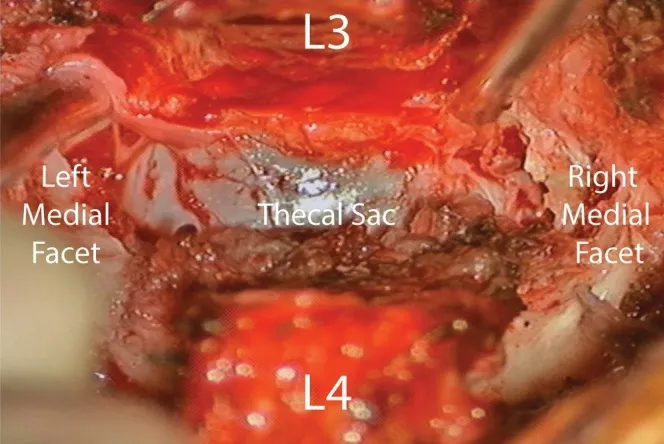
Intraoperative view prior to ILD placement at the completion of partial L3 and L4 laminectomies, bilateral cyst resection, and mesial facetectomies showing a decompressed thecal sac.
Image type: medical_photograph (other_medical_photograph)